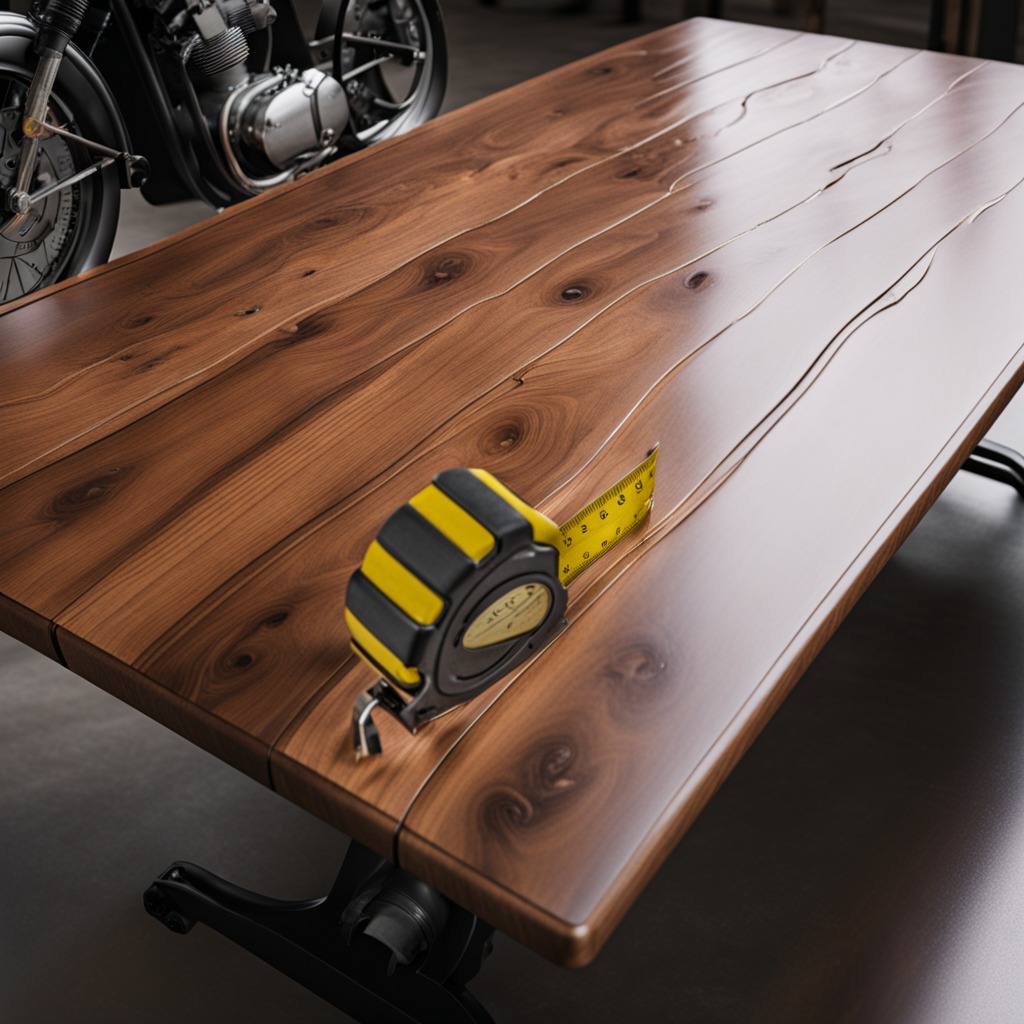
A measuring tape is lying on the wooden table.